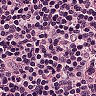
Metastatic tissue present: no